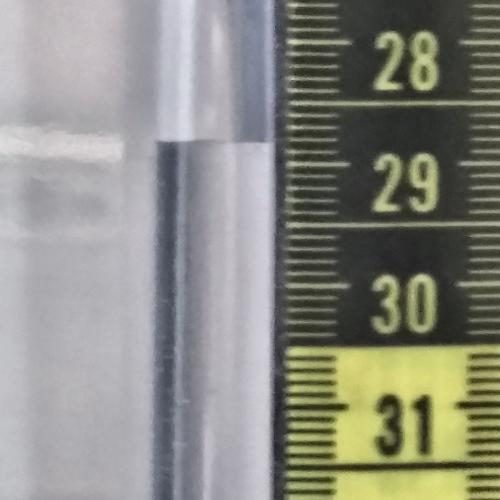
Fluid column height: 28.9 cm